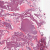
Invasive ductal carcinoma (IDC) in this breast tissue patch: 0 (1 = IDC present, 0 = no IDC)